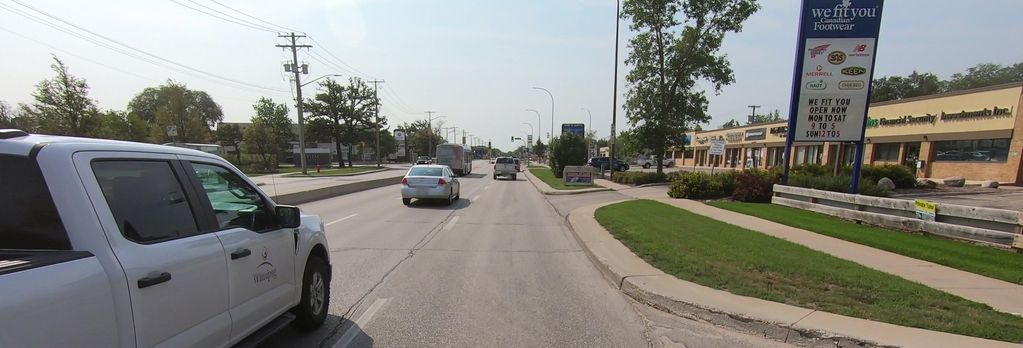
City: winnipeg